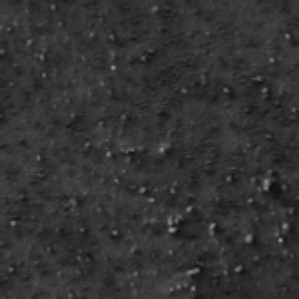
Label: frost